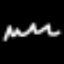
Label: squiggle